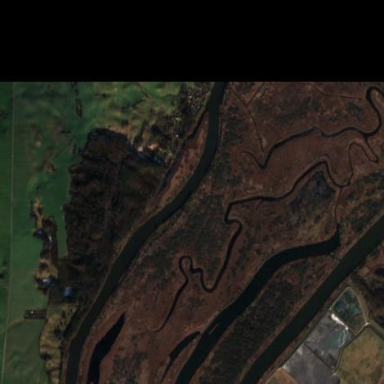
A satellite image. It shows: Marsh wetland.